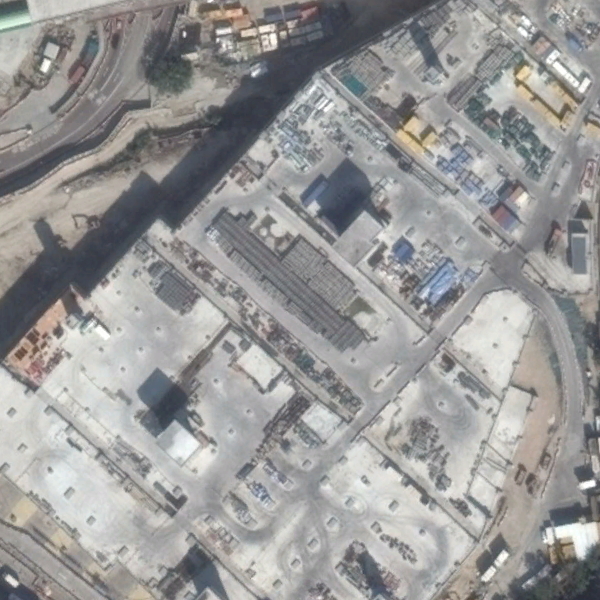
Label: Industrial